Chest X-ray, PA view. Patient: 29 years old, sex F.
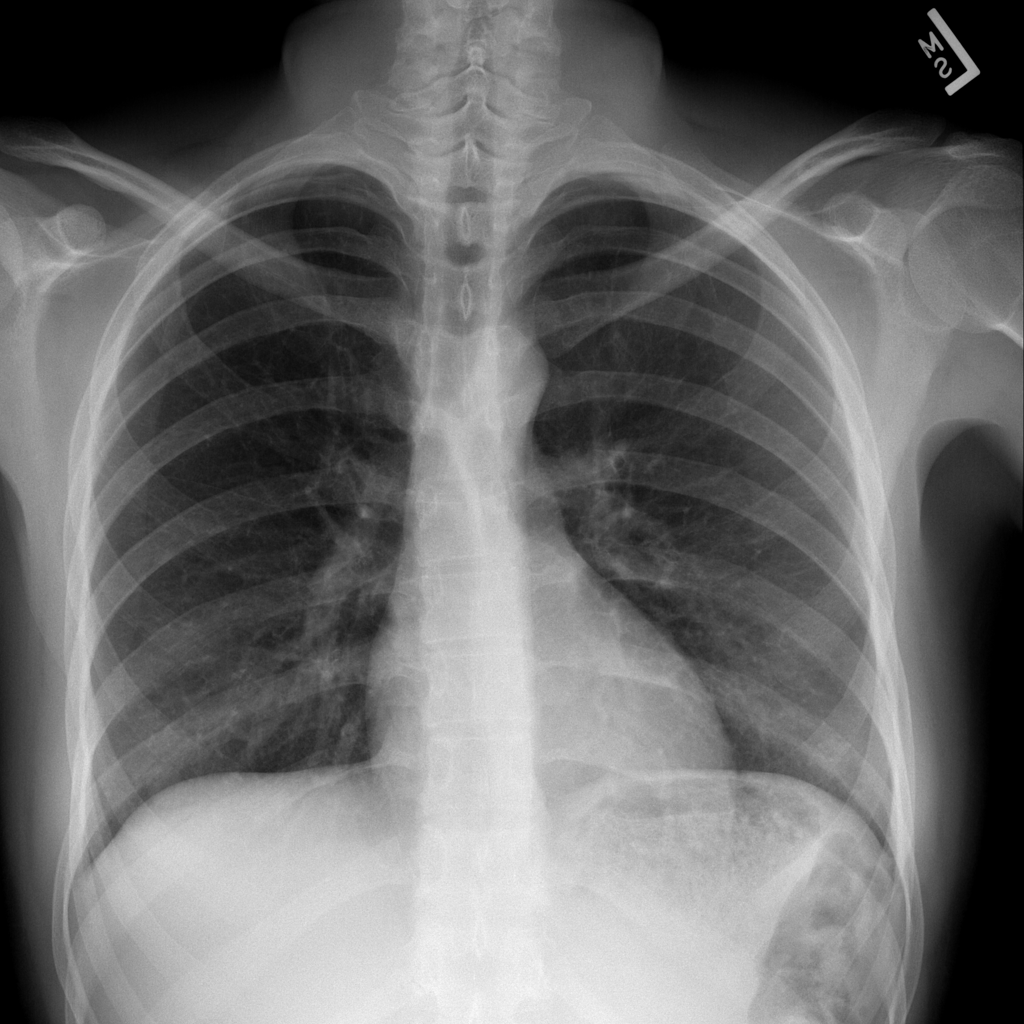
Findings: No Finding